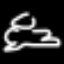
Label: frog